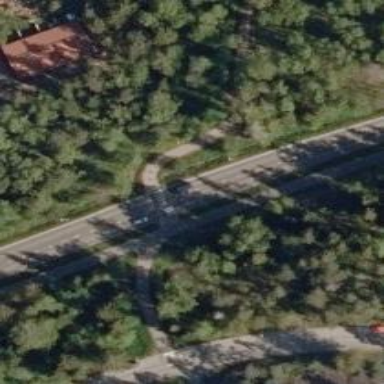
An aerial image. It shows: Marked road crossing with pedestrian island.